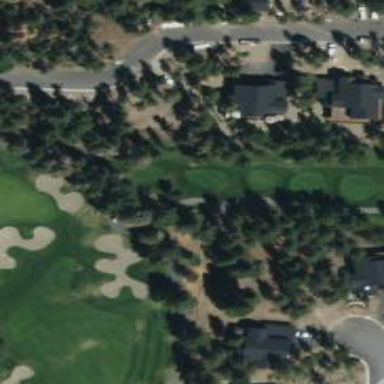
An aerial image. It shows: Golf tee.